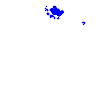
Particle: proton